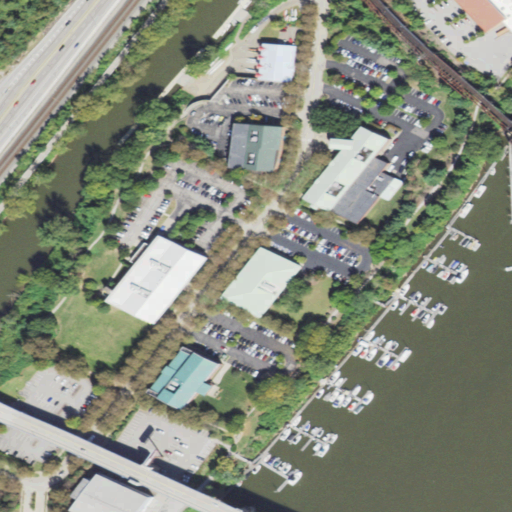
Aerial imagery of island in Pennsylvania named Herrs Island containing high intensity development, medium intensity development, low intensity development, open water, and open development